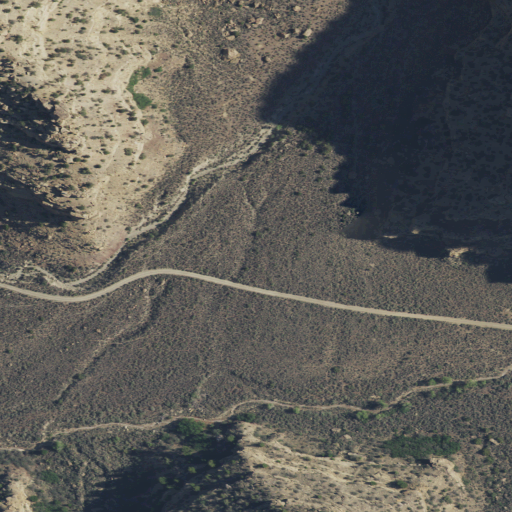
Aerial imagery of valley in Utah named Papoose Canyon containing shrub and evergreen forest